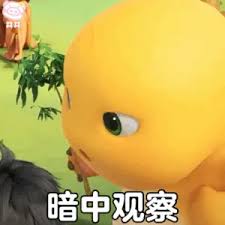
Label: nailong